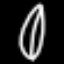
Label: leaf